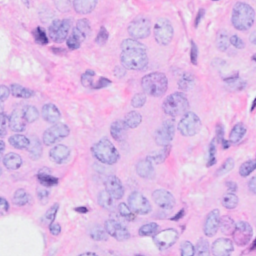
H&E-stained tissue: Breast